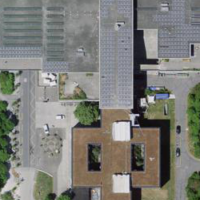
EUNIS habitat code: 54
Species observed at this site:
Orobanche hederae
Cornus sanguinea
Columba livia